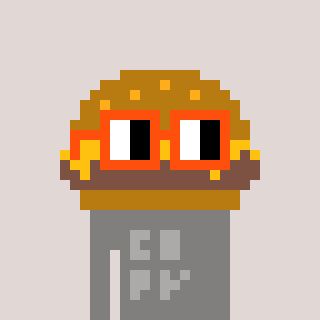
a pixel art character with square orange glasses, a burger-shaped head and a bluegrey-colored body on a warm background